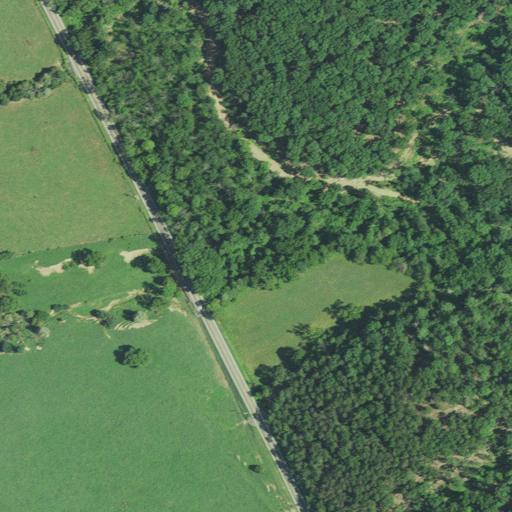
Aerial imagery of valley in West Virginia named Sulphur Spring Hollow containing deciduous forest, pasture, mixed forest, low intensity development, open development, grassland, and cultivated crops